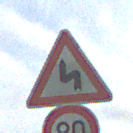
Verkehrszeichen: DoppelkurveZunaechstLinks
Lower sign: Geschwindigkeit80
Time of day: MorningAfternoon
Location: Outdoor (Nature)
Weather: PartlyCloudy
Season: NotSpecified
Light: Natural